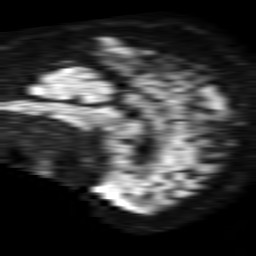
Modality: TRACE
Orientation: sagittal
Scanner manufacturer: philips
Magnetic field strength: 1.5 T
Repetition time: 4.6 s
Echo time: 0.08517 s